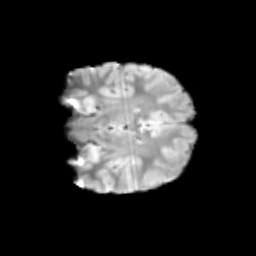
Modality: T2w
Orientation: coronal
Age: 8
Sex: male
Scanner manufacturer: siemens
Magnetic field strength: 3 T
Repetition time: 3.8 s
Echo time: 0.07 s